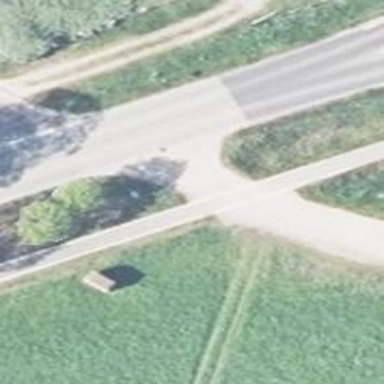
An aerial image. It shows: Asphalt road classified as primary highway.